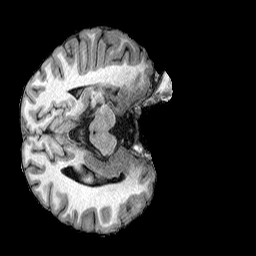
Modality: T1w
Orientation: axial
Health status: ill